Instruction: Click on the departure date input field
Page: home
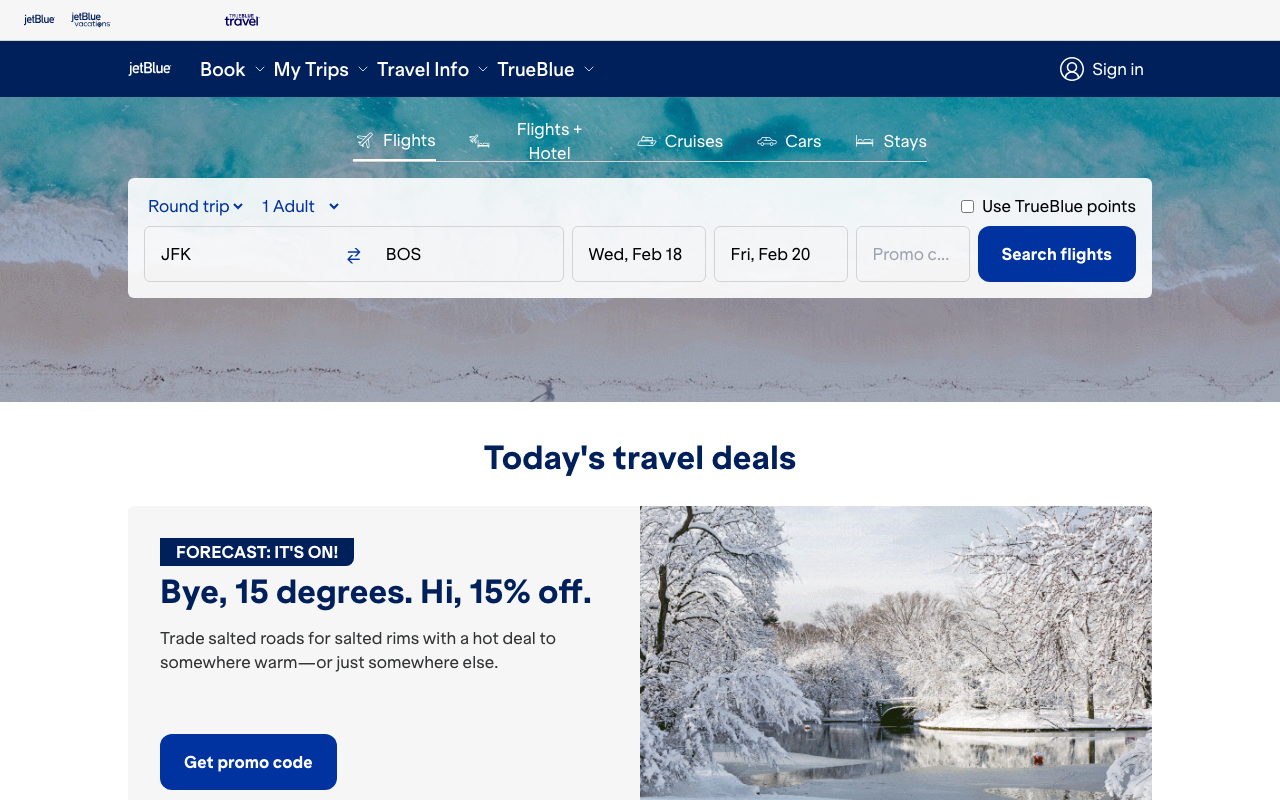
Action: click